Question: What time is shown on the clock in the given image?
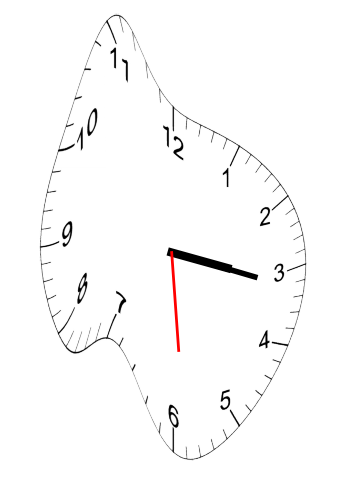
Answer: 03:16:29